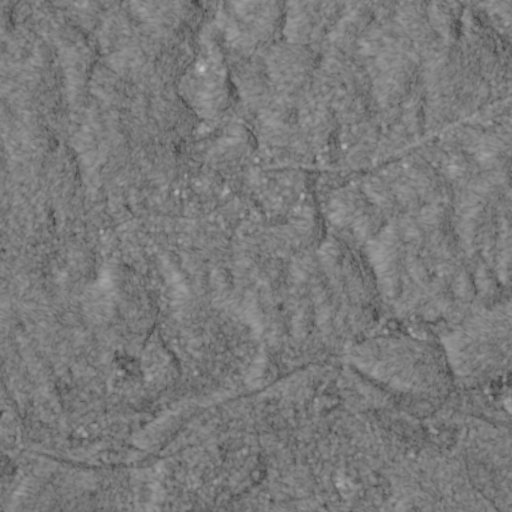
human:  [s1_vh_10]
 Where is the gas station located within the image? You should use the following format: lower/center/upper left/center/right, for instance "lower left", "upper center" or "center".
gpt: The gas station is located in the upper right of the image.
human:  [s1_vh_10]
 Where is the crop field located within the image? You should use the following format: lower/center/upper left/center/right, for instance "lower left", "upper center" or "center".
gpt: There is no crop field in the image.

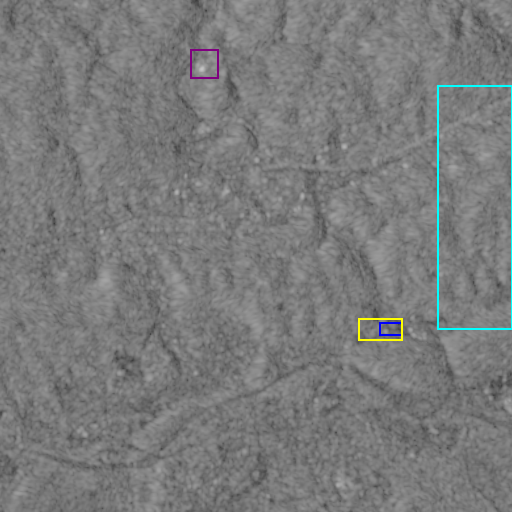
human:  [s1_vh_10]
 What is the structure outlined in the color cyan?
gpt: The structure outlined in cyan is a park.
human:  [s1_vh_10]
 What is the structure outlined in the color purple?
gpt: The structure outlined in purple is a wastewater plant.
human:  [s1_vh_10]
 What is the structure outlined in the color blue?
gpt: The structure outlined in blue is a building.
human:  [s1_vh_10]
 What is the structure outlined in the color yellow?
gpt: The structure outlined in yellow is a building.
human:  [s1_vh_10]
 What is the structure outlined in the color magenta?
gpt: There is no magenta outline.